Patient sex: M
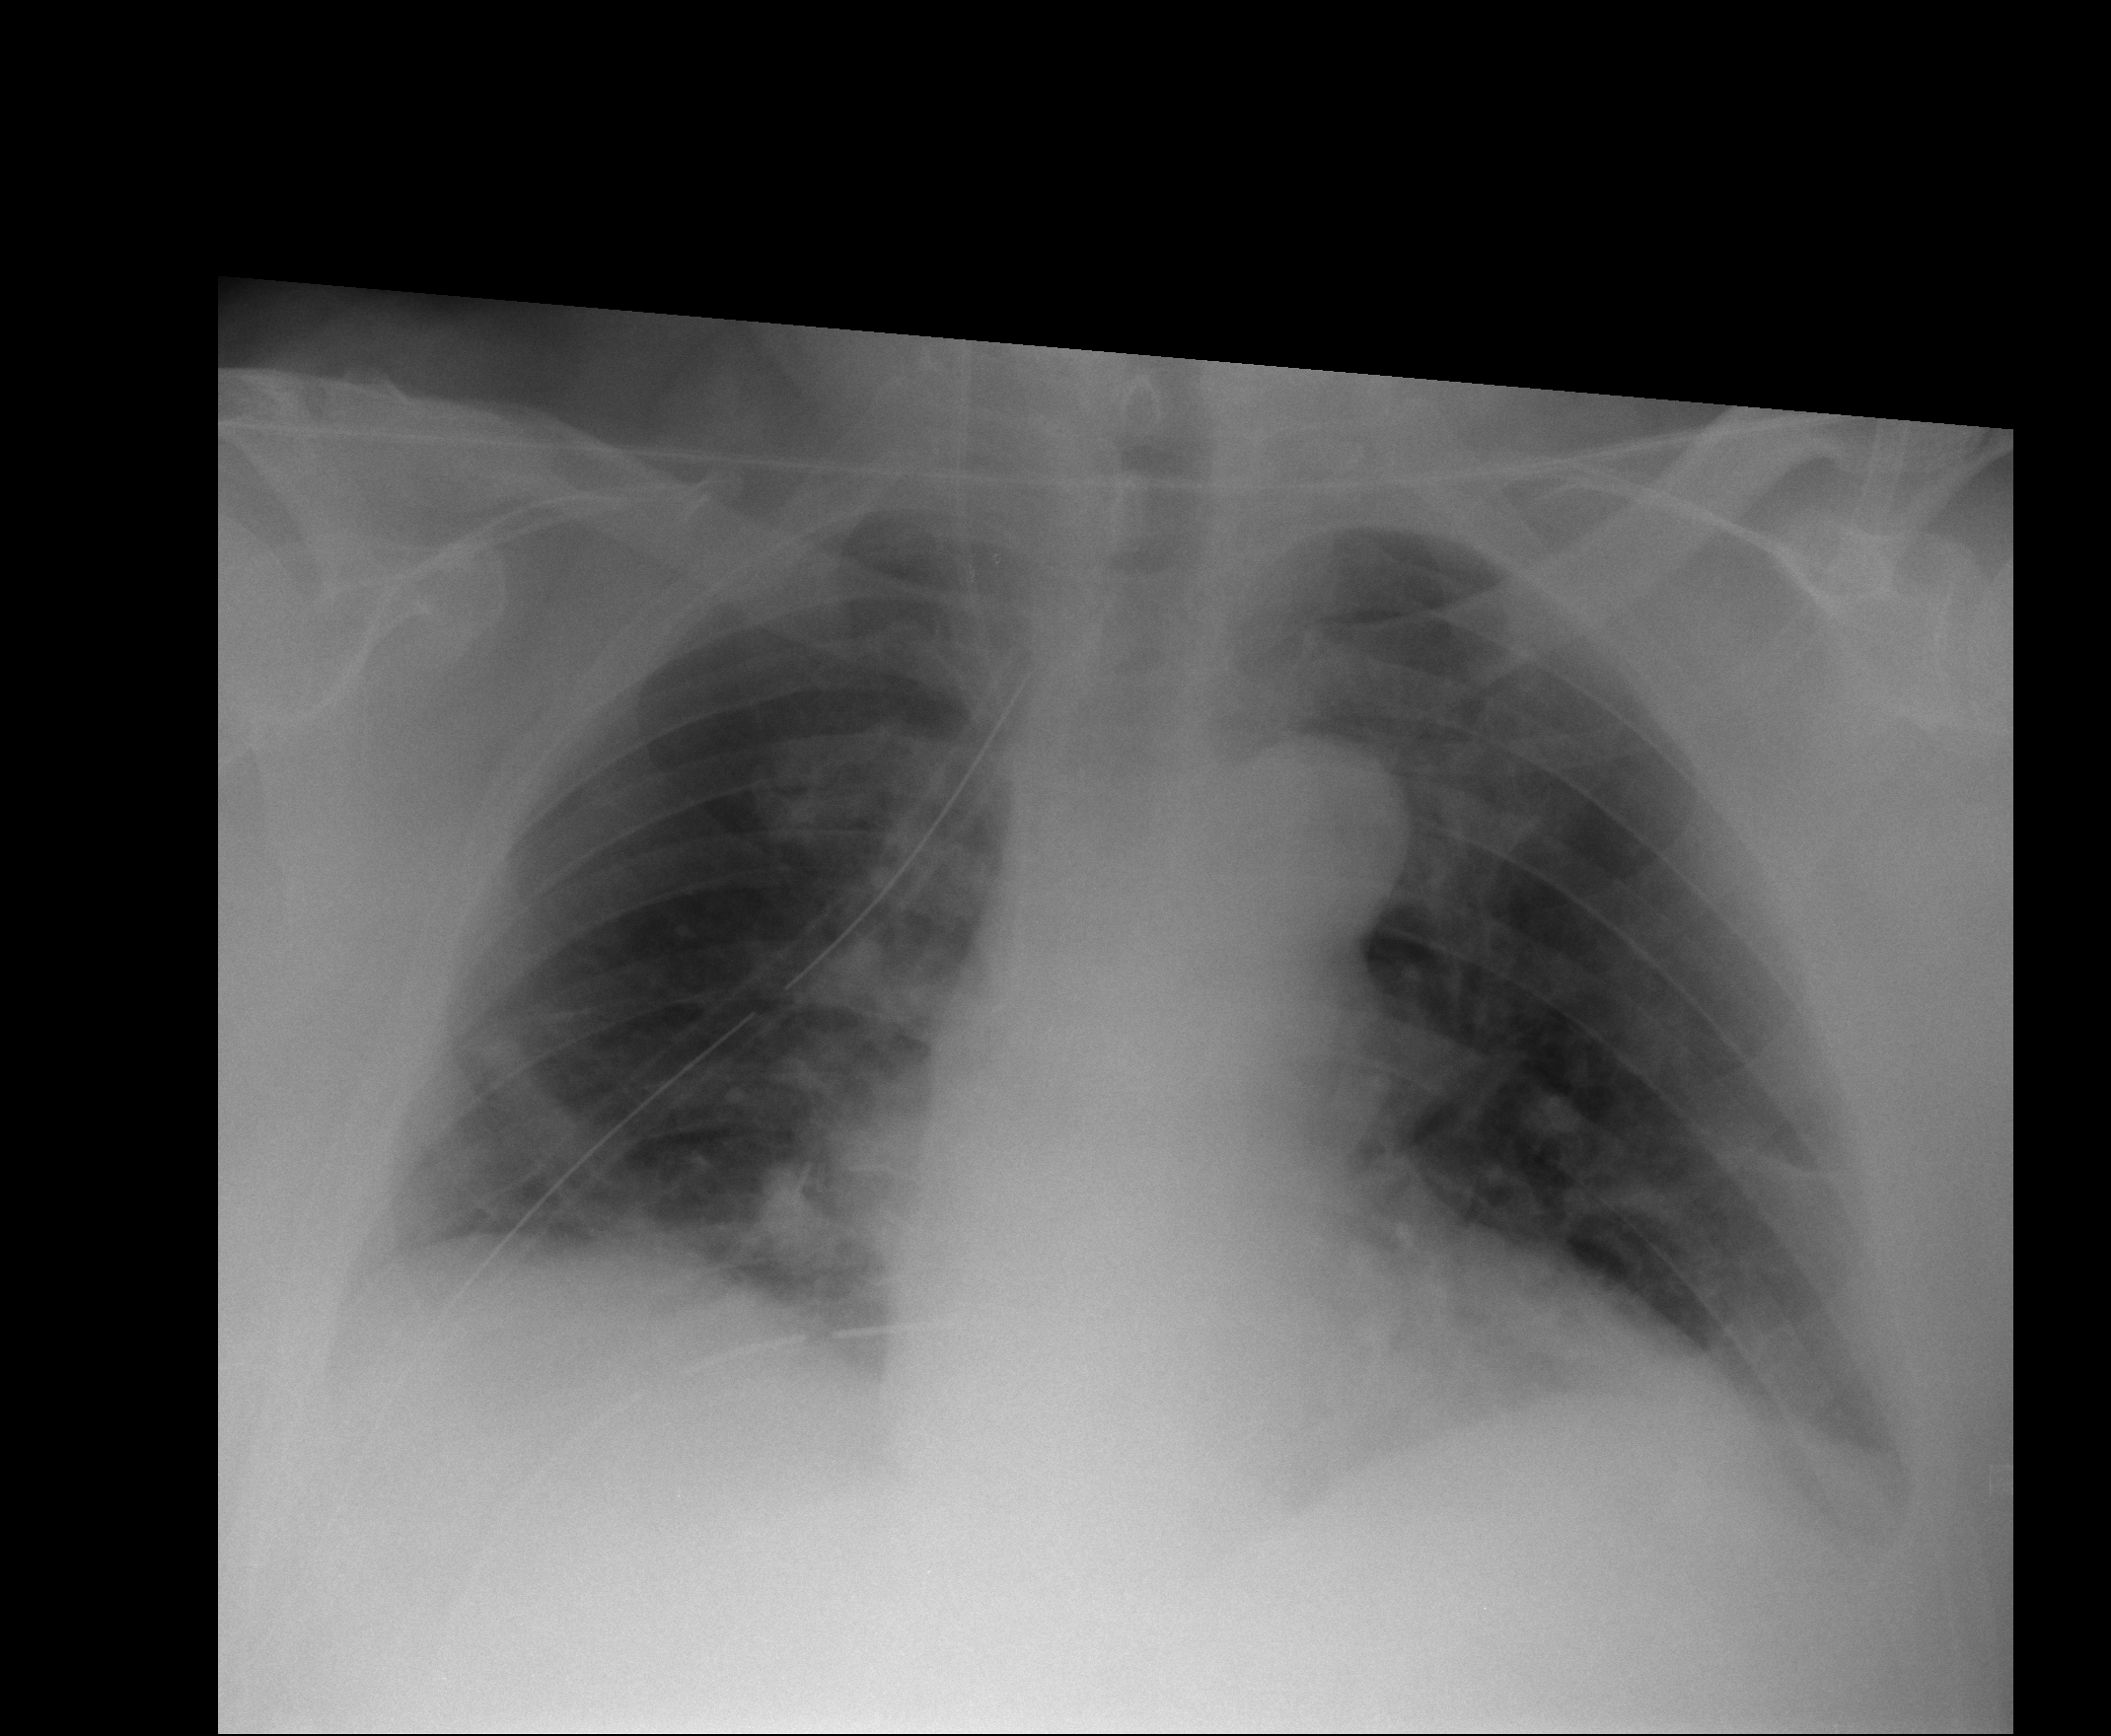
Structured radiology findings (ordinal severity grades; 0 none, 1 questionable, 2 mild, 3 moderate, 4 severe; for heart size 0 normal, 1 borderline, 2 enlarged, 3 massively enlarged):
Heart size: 2
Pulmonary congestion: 0
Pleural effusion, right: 0
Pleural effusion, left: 0
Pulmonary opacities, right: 0
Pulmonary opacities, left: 0
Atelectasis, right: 2
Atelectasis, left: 1